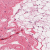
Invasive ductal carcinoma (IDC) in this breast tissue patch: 0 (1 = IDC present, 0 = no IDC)